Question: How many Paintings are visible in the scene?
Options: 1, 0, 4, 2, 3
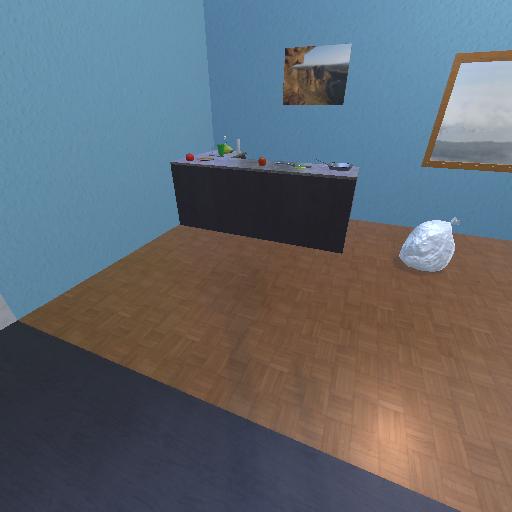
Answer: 1